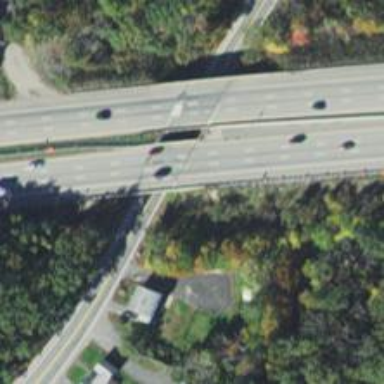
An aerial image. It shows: Bridge over motorway.